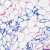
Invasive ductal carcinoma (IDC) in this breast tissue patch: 0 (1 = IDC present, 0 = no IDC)